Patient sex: M
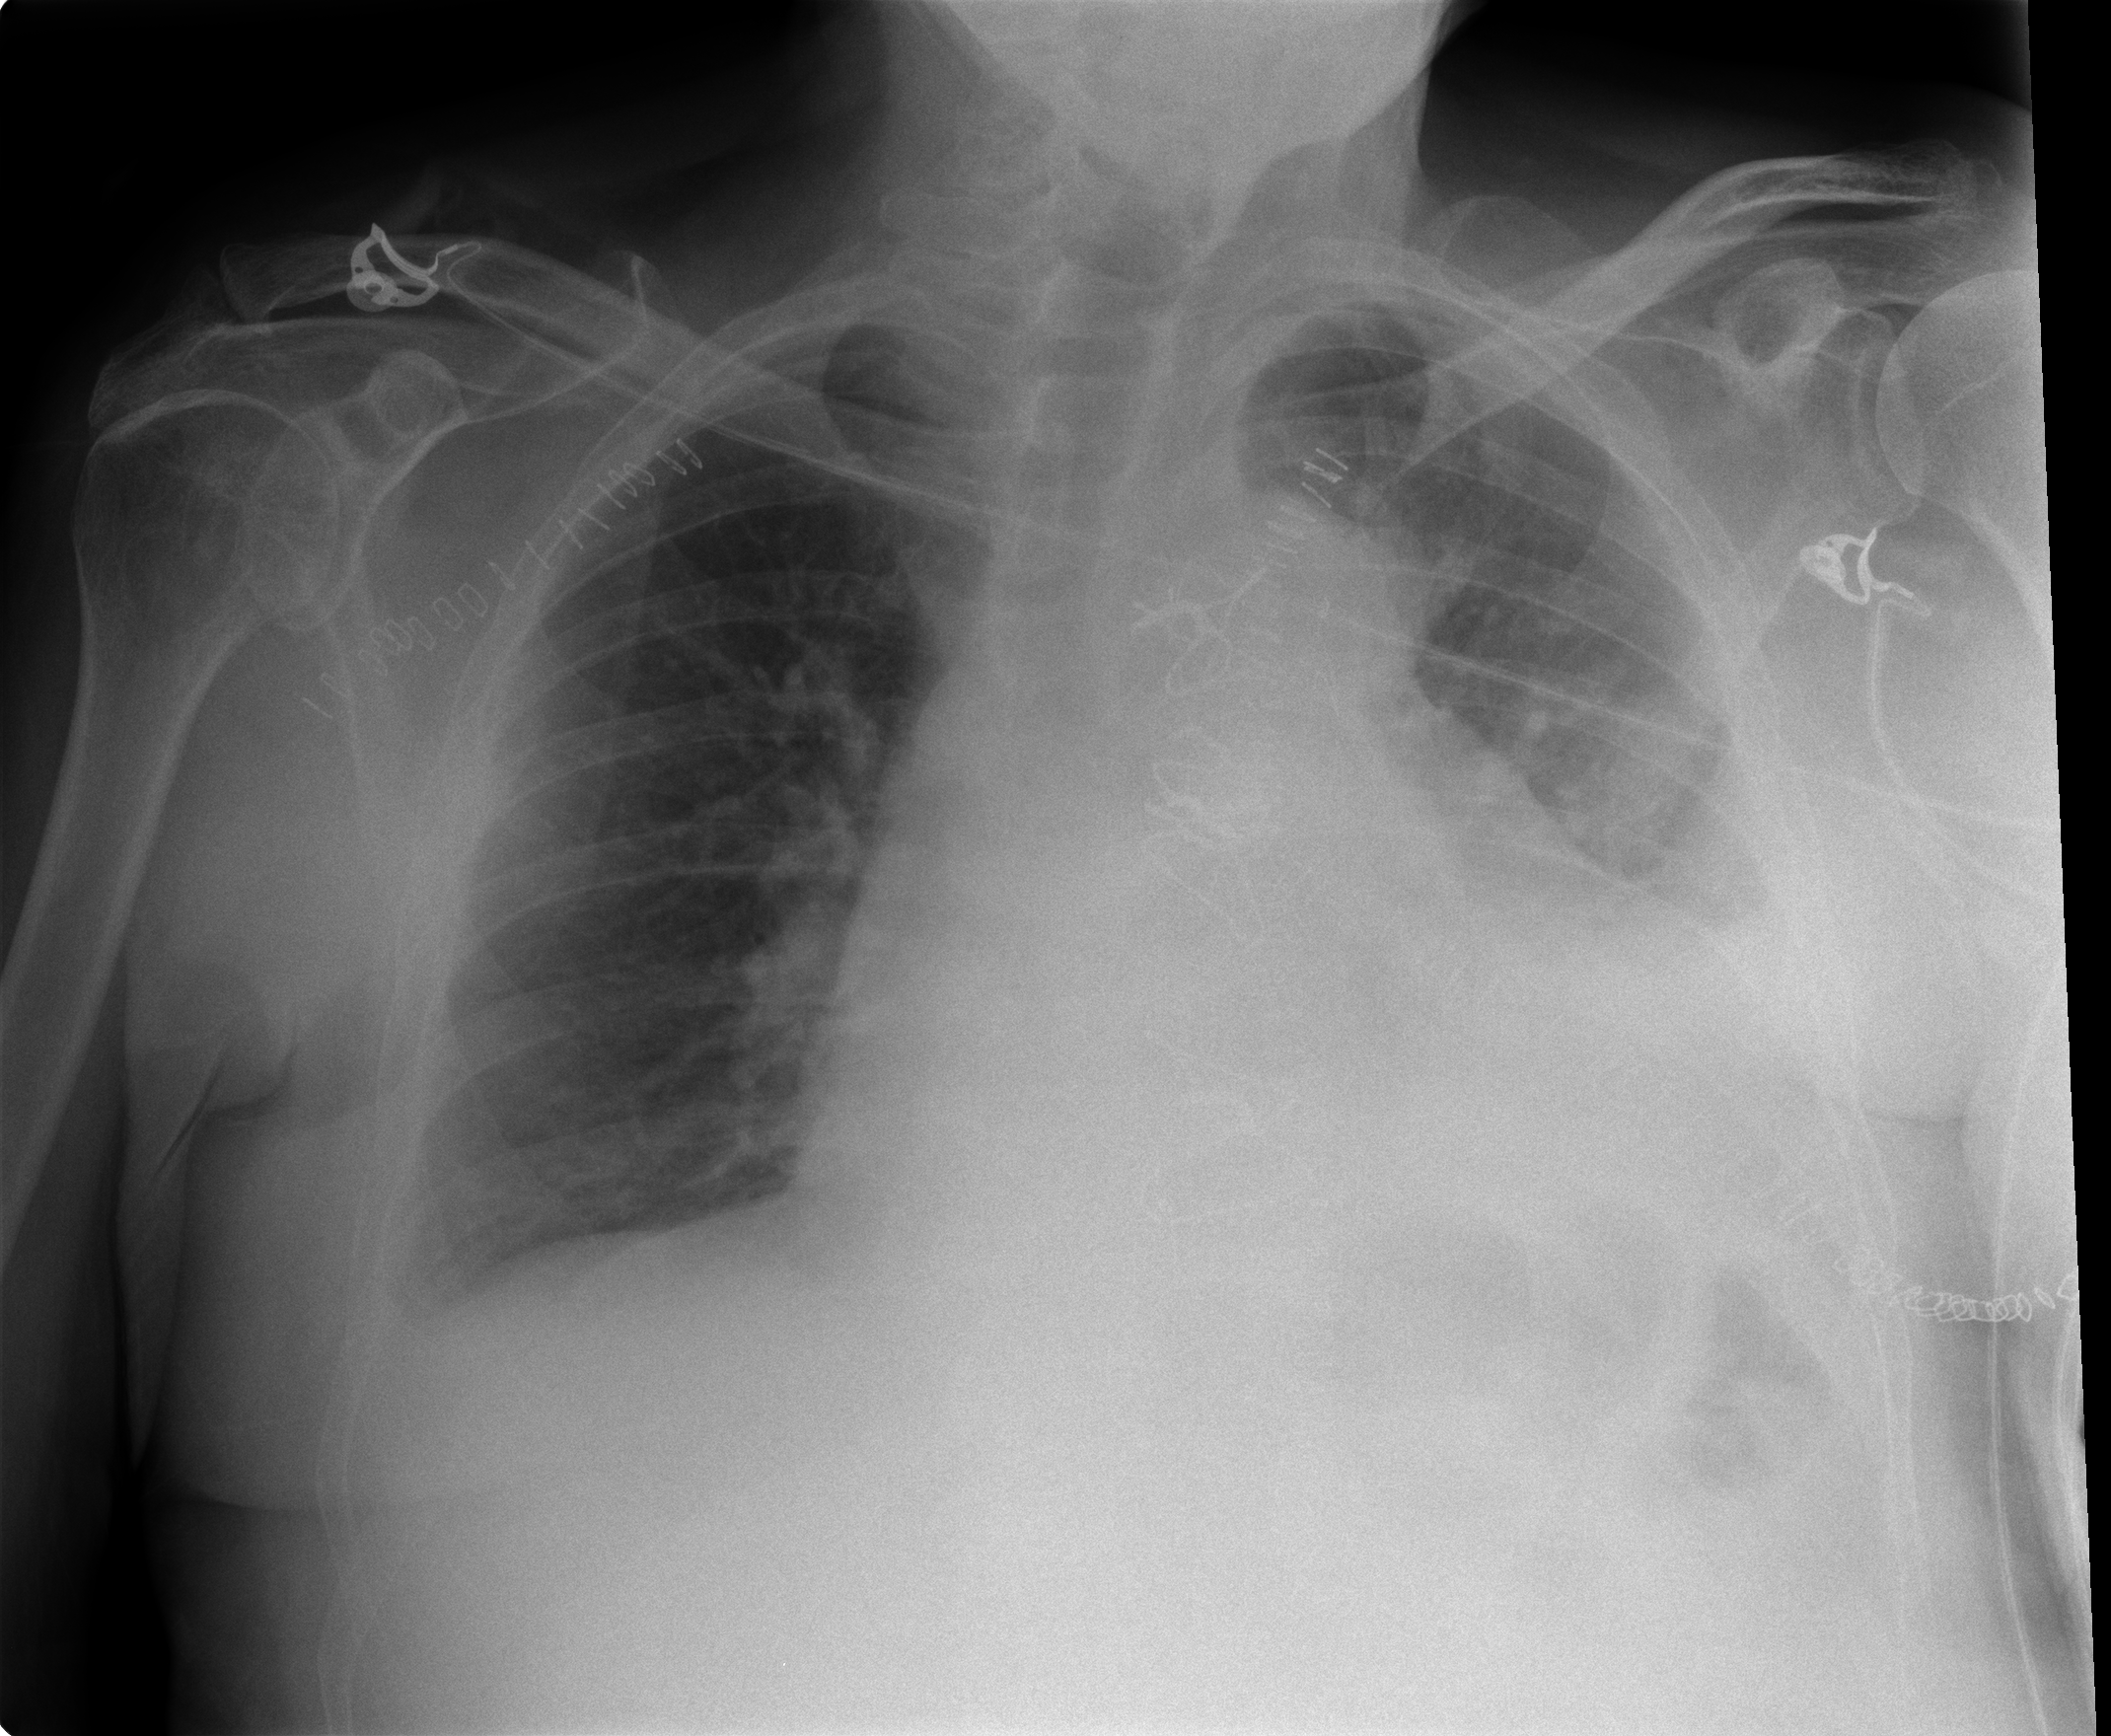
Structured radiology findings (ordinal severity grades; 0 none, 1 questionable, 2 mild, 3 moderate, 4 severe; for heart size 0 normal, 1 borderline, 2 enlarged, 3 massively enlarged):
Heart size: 2
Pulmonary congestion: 0
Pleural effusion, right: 1
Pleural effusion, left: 2
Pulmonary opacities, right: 0
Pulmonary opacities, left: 0
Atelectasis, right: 2
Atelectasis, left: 2